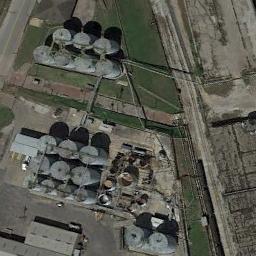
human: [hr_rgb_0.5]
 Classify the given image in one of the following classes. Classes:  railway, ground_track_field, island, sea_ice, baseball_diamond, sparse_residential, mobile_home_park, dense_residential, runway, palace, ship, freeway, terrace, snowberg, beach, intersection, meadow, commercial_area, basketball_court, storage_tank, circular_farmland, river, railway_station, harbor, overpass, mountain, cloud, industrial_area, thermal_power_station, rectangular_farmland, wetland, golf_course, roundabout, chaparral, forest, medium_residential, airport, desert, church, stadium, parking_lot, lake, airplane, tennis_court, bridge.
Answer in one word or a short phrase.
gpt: storage_tank